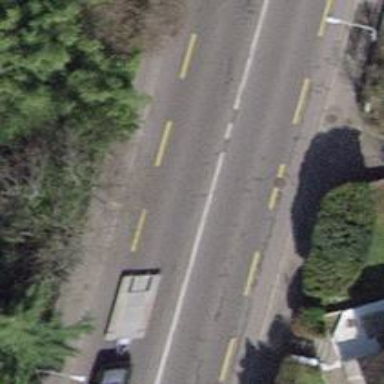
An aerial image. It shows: Primary highway with designated cycle lane.